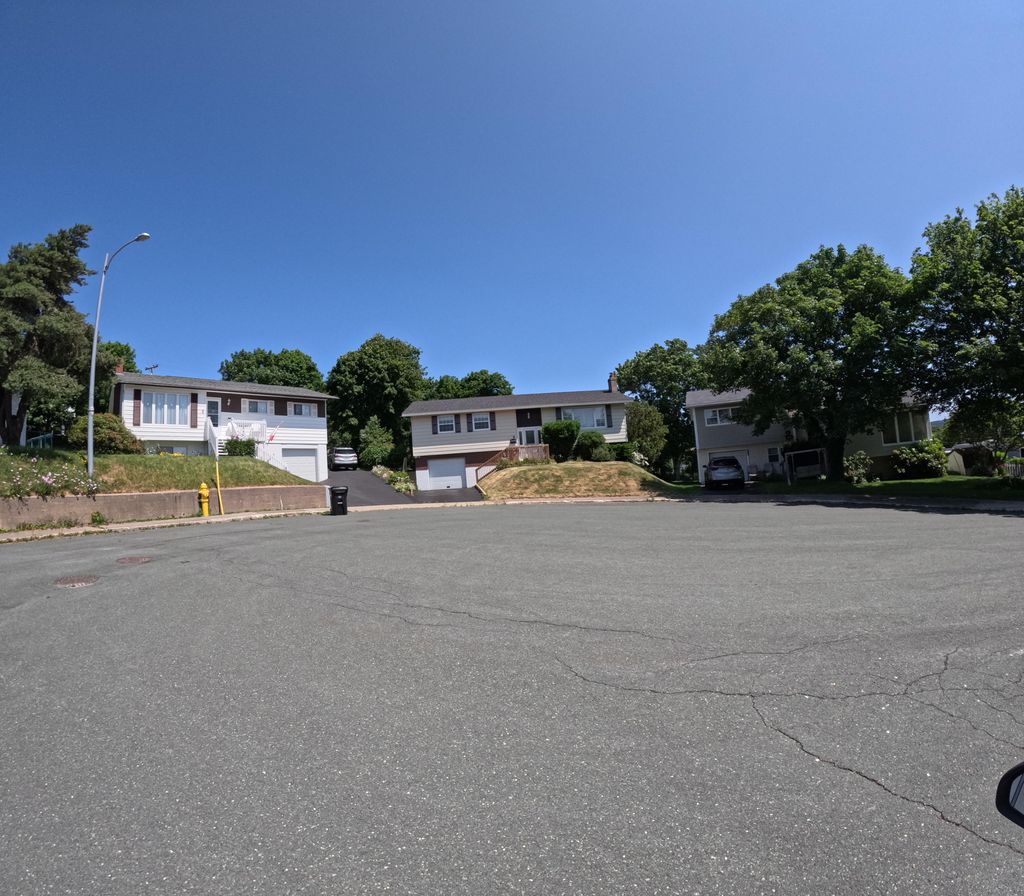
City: st_johns